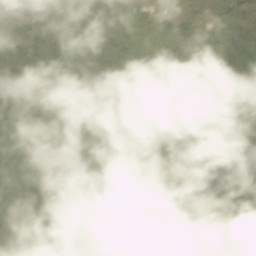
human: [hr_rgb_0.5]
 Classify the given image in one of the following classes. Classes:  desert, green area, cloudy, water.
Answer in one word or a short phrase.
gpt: cloudy